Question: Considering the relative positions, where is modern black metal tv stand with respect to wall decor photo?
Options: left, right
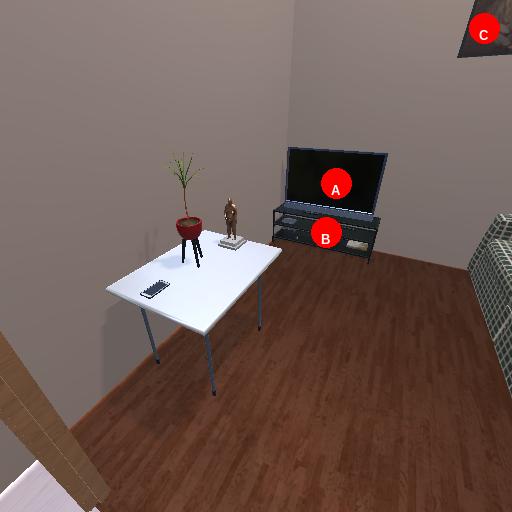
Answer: left